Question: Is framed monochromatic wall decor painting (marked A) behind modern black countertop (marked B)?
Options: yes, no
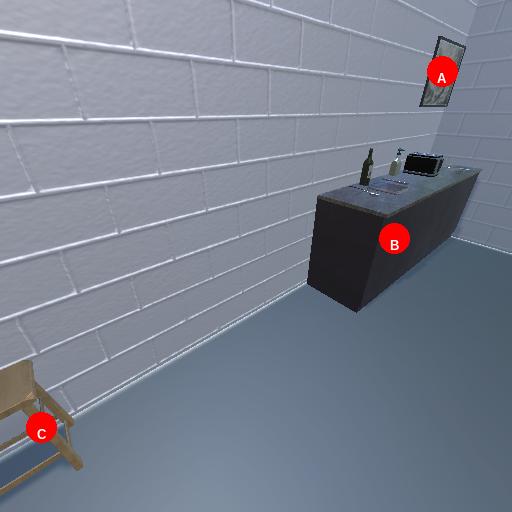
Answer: yes